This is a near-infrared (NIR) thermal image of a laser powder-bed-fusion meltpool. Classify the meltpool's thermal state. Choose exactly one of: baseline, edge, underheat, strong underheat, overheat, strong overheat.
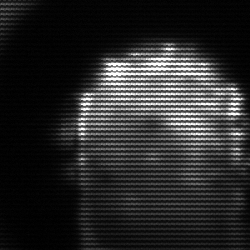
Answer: baseline